Field crop: maize
Growth stage: 2
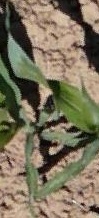
Species: maize